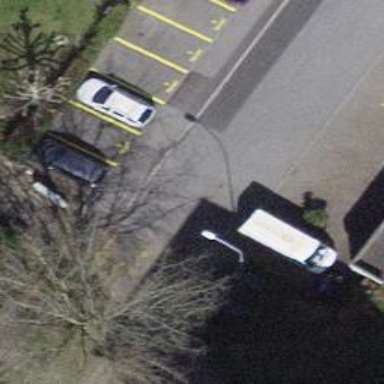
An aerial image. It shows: Block barrier.